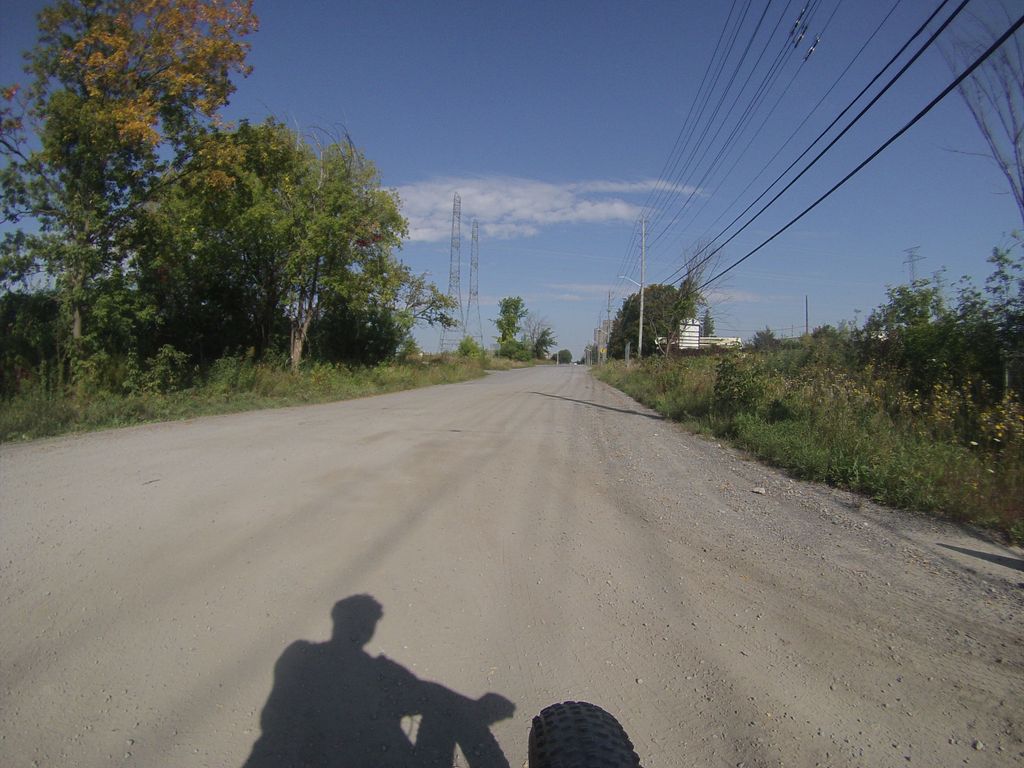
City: ottawa-gatineau